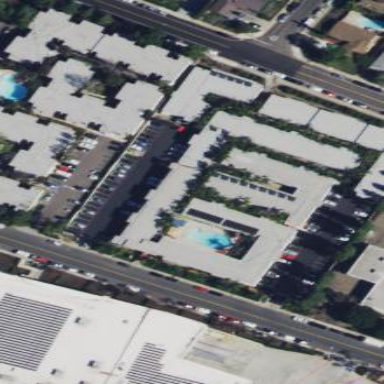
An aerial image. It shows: Residential building.